Question: I have been trying to do code this:
For each

So far, the best way I came up to do this is by using a loop.Here is an example
'''
y=rnorm(10)
x=c(1,1,1,2,2,2,3,3,3,4)
z=c(5,5,6,6,7,7,8,8,9,9)
data=data.frame(y,x,z)
n=10
s=rep(NA,length(unique(x))*length(unique(z)))
dim(s)=c(length(unique(x)),length(unique(z)))
for (i in 1:length(unique(x))){
for (j in 1:length(unique(z))){
s[i,j]=sum(y*as.numeric((x<=unique(x)[i]))*
as.numeric((z<=unique(z)[j])))
}
}
'''
The output is OK like this, but when my dimensions grows, this becomes inefficient.
Since, for a given z, this looks like a conditional cumulative sum, I am 100% sure that there is a more efficient way of doing this, without the loop.
Would any of you have any suggestion? If I didn't have z, I know I could use data.table:
'''
s=data[order(x)][,lapply(.SD, sum),by=c("x"), .SDcols=c("y")]
s=s[,lapply(.SD, cumsum), .SDcols=c("y")]
'''
but with more than one index (x and z, not just x) I was not able to formulate the program.
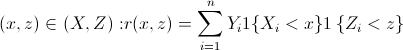
Answer: I don't think you require 'data.table' for this, as you're using the whole of "y" for each group. This'll be easier to accomplish through some linear algebra:
'''
t(y*outer(x, unique(x), '<=')) %*% outer(z, unique(z), '<=')
[,1] [,2] [,3] [,4] [,5]
[1,] <PHONE> <PHONE> <PHONE> <PHONE> <PHONE>
[2,] <PHONE> -<PHONE> -<PHONE> -<PHONE> -<PHONE>
[3,] <PHONE> -<PHONE> -<PHONE> -<PHONE> -<PHONE>
[4,] <PHONE> -<PHONE> -<PHONE> -<PHONE> -4.<PHONE>
'''
---
Here's your version of code for 3-dimensions:
'''
set.seed(1)
y=rnorm(10)
x=c(1,1,1,2,2,2,3,3,3,4)
z=c(5,5,6,6,7,7,8,8,9,9)
w=c(7,7,8,8,9,9,10,10,11,11)
n=10
s=rep(NA,length(unique(w))*length(unique(z))*length(unique(x)))
dim(s)=c(length(unique(w)),length(unique(z)), length(unique(x)))
for (i in 1:length(unique(w))) {
for (j in 1:length(unique(z))) {
for (k in 1:length(unique(x))) {
s[i,j, k]=sum(y*as.numeric((w<=unique(w)[i]))*
as.numeric((z<=unique(z)[j]))*
as.numeric((x<=unique(x)[k])))
}
}
}
'''
Here's how you can accomplish this with the same idea as my previous answer:
'''
t1 <- outer(x, unique(x), '<=')
t2 <- outer(z, unique(z), '<=')
t3 <- outer(w, unique(w), '<=')
lapply(seq_along(unique(x)), function(idx) t(y*t1[,idx]*t2) %*% t3)
'''
Here the output is a list (instead of array), but the output is identical, you may compare the results with "s". You should be able to take it from here.